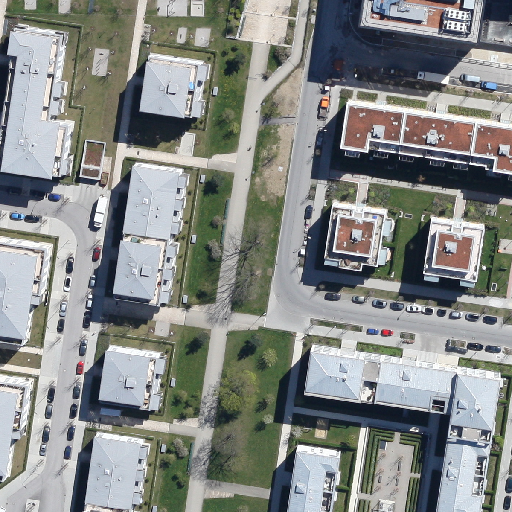
Referring expression: long truck